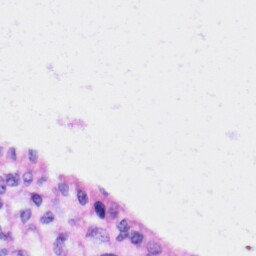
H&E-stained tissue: Liver